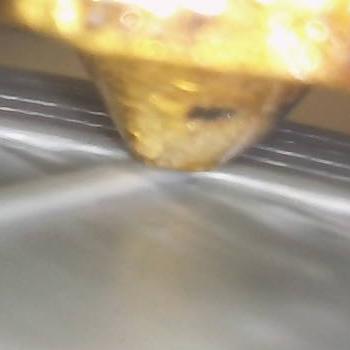
Flow rate: 88%